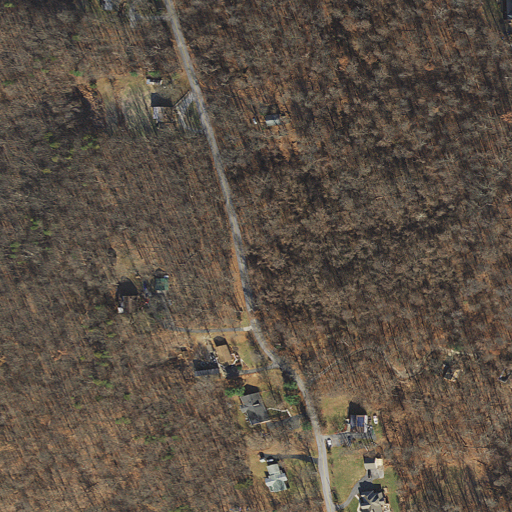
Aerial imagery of mountain in Maryland named Red Hill containing deciduous forest, mixed forest, and open development